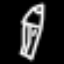
Label: pencil